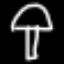
Label: mushroom